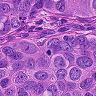
Metastatic tissue present: yes